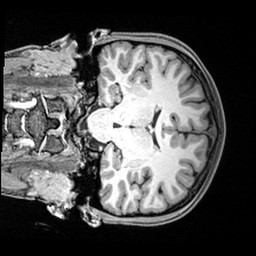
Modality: T1w
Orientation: coronal
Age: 20
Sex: female
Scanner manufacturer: siemens
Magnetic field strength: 3 T
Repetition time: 2.4 s
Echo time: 0.00217 s